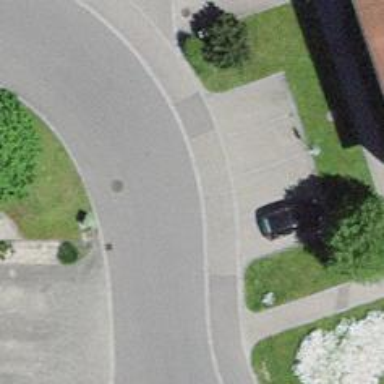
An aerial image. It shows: Sidewalk along the footway.